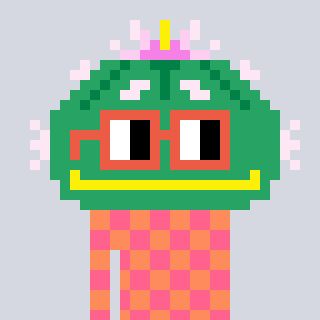
a pixel art character with square orange glasses, a peyote-shaped head and a peachy-colored body on a cool background